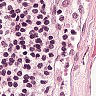
Metastatic tissue present: no